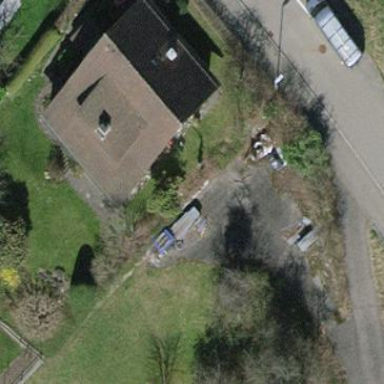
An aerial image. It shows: Detached building with gabled tile roof.